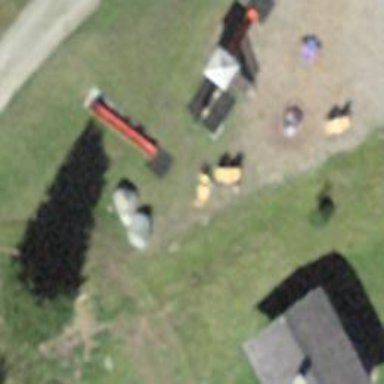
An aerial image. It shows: Playground area for leisure activities on the land.